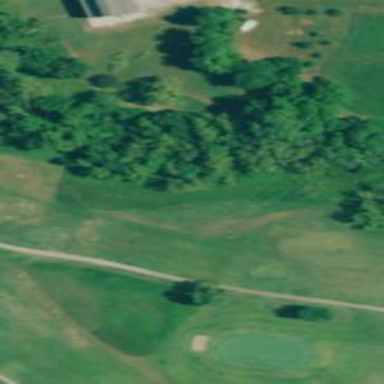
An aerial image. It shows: Area of rough grass used for golf.